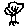
Label: tree